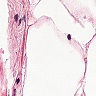
Metastatic tissue present: no